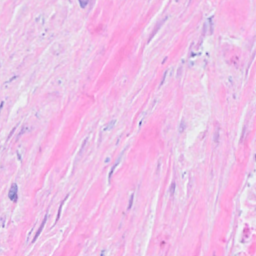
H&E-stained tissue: Breast